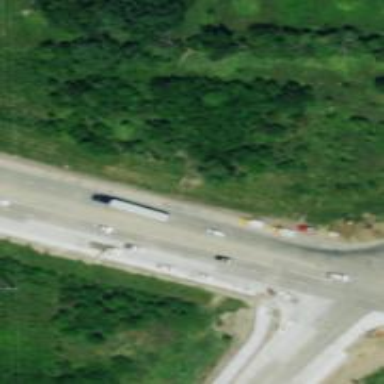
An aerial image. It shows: Primary highway.